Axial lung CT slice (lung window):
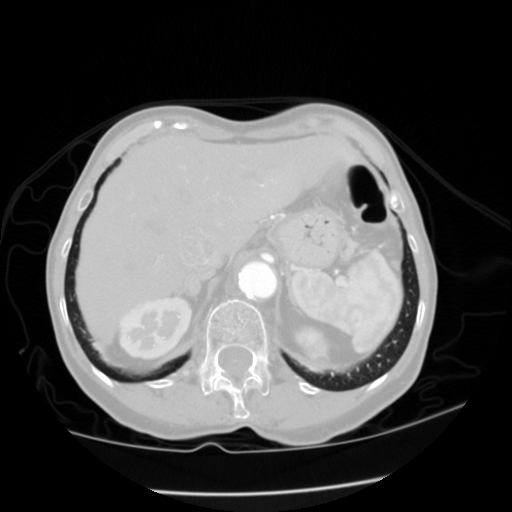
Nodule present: no